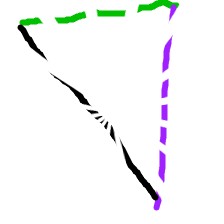
Shape: triangle